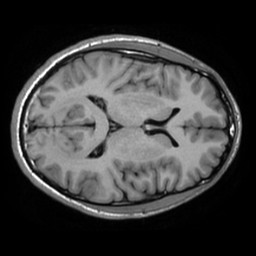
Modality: inplaneT1
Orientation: axial
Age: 21
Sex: male
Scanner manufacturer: ge
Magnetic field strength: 3 T
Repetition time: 2.499 s
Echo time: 0.02513 s